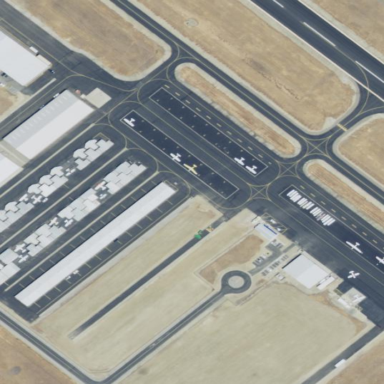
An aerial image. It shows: Apron at the airport.